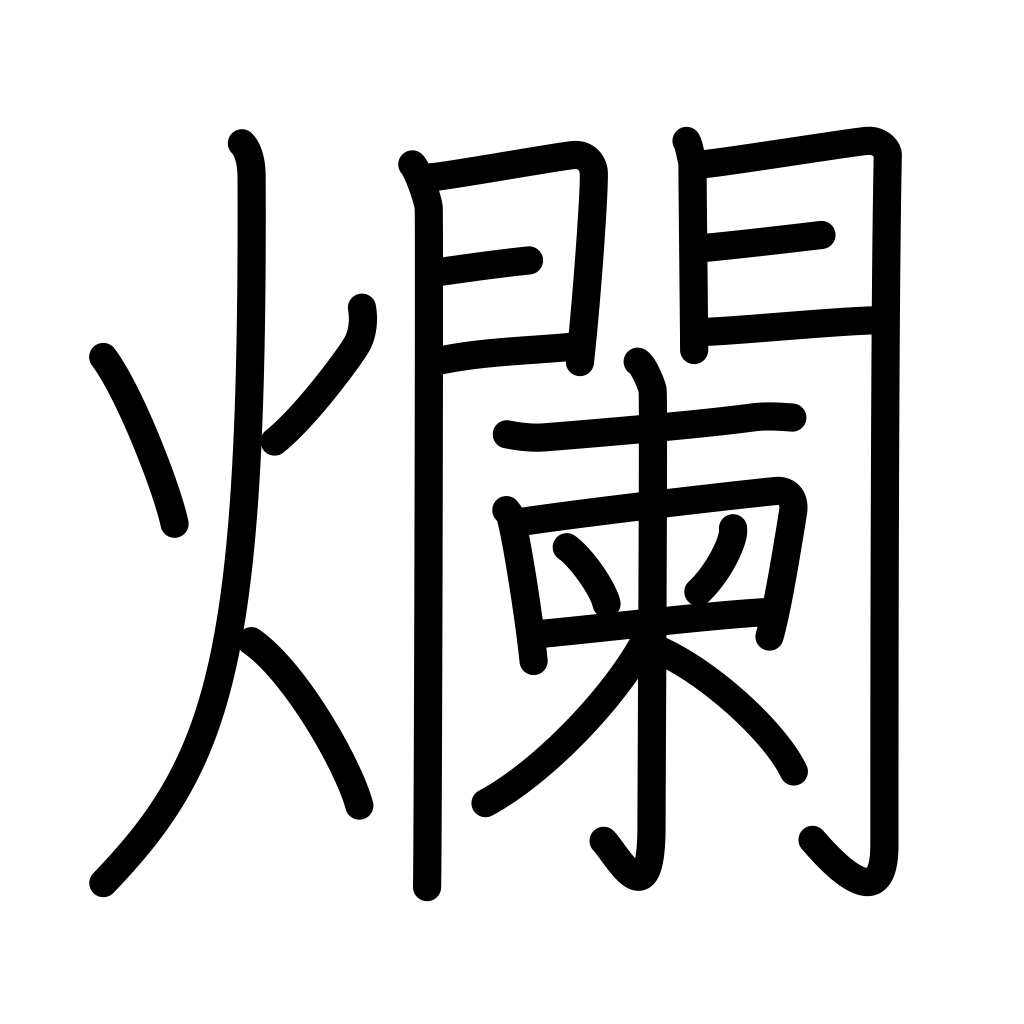
Meaning: be sore, inflamed, bleary, fester